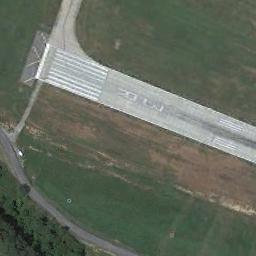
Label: runway